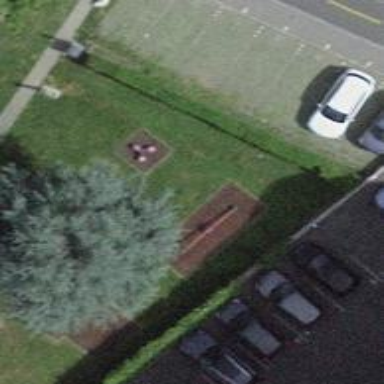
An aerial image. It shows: Brown bench in the vicinity.